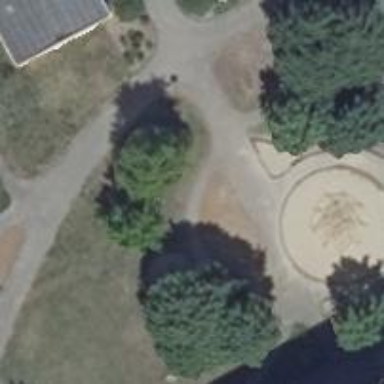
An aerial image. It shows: Playground area for leisure land.